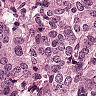
Metastatic tissue present: yes